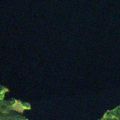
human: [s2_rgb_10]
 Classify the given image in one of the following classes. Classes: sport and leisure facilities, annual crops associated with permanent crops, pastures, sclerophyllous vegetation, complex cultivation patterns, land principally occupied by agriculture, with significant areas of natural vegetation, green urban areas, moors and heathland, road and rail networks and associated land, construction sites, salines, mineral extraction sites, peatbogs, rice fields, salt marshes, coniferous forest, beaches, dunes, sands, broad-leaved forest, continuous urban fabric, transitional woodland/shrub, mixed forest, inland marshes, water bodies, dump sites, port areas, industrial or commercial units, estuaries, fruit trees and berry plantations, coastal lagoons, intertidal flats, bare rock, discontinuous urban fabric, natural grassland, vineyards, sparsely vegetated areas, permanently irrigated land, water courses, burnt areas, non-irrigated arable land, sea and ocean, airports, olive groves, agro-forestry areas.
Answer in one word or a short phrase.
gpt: mixed forest, water bodies